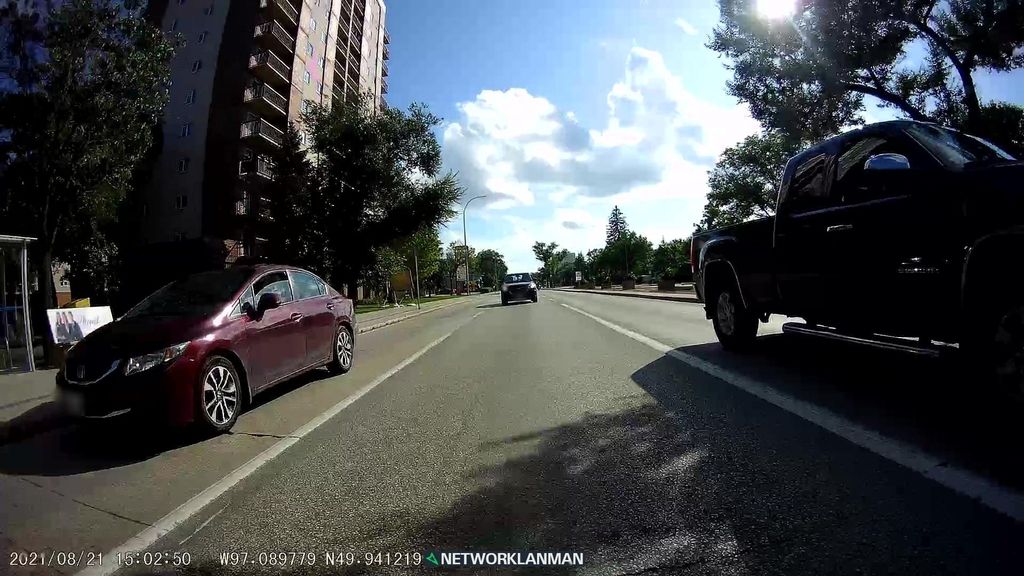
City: winnipeg